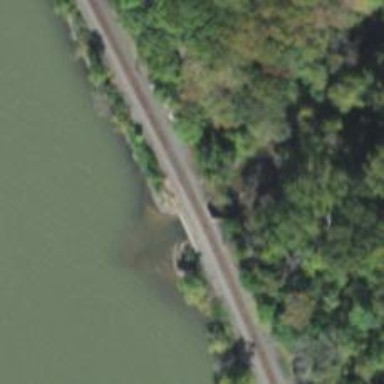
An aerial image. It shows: Bridge over railway line.